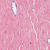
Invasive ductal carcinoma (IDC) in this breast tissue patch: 0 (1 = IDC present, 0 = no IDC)